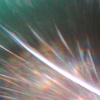
Label: sunburn